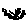
Label: zigzag